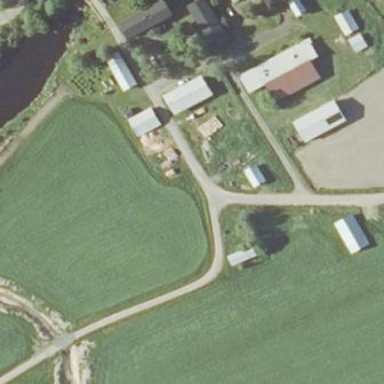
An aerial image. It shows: Farmyard area.